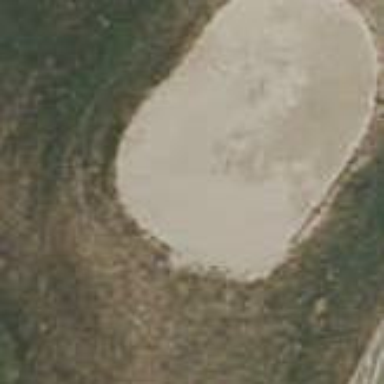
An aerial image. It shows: Sand bunker on golf course.